Current action and preconditions to check: trajectory_clear

Your task: For each precondition in the list above, predict whether it will hold at this action.

Consider the current scene as observed from the mobile robot's camera, and analyze the predicted future states of all dynamic agents (e.g., people, animals, vehicles, or any moving entities) within the NEXT SECOND.

IMPORTANT: Only answer "very likely" if you are absolutely certain—based on strong, clear evidence—that a dynamic agent will violate the precondition in the predicted future state. Do NOT answer "very likely" for unlikely, ambiguous, or low-probability risks.

Ask yourself for each precondition: Is there a high probability, with clear and convincing evidence, that the predicted future states of any dynamic agent will interfere with the predicted future state of the currently executing action within the NEXT SECOND, causing that precondition to fail?

Assess the risk level based on these predictions. Use "likely" or "very likely" if motions create a clear risk of interference.

Use "neutral" or "improbable" if agents are nearby but their predicted paths are clearly diverging or non-conflicting.

Failure Risk Categories: "very improbable", "improbable", "neutral", "likely", "very likely"

Answer Format: Output ONLY the probability_of_failure value from these categories: "very improbable", "improbable", "neutral", "likely", "very likely"

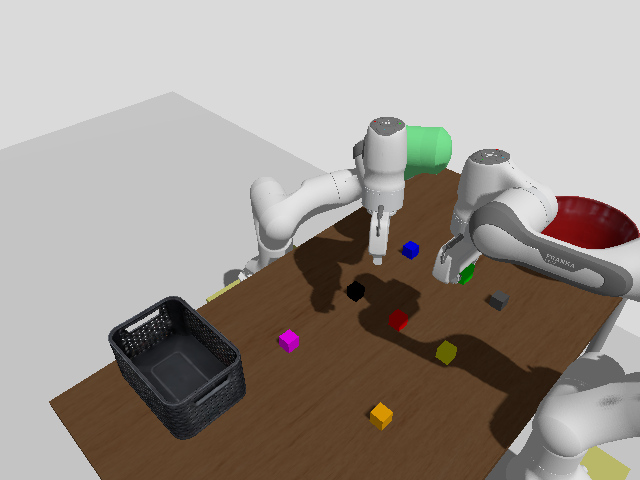

Answer: neutral